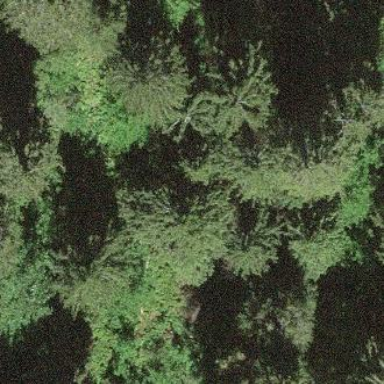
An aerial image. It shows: Forest area dominated by needle-leaved trees.